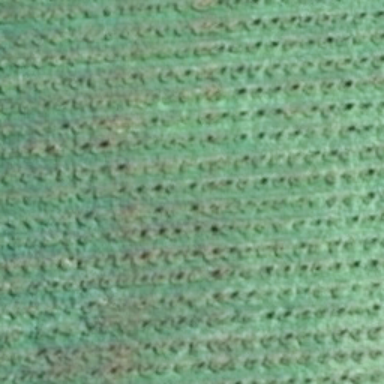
There is a piece of formland .